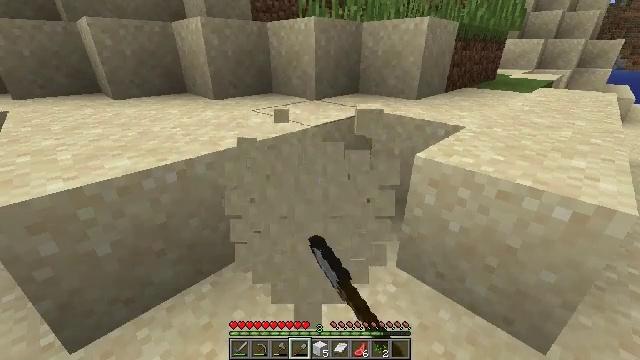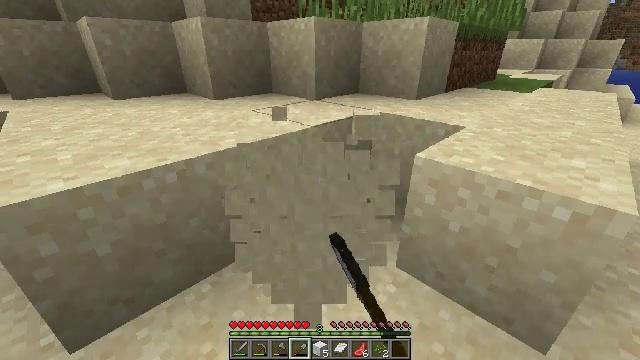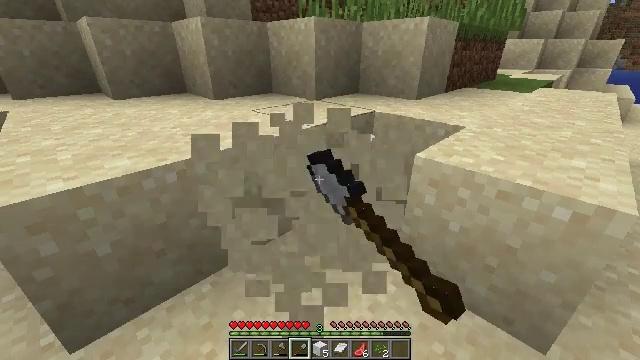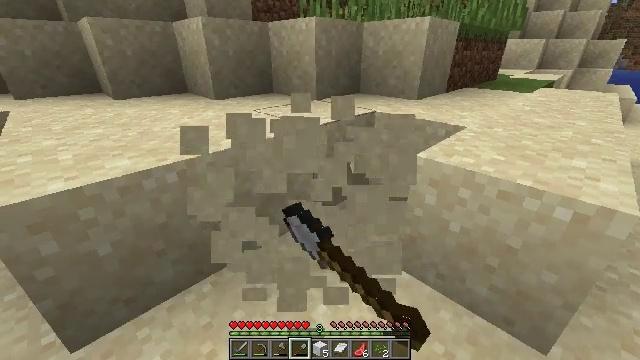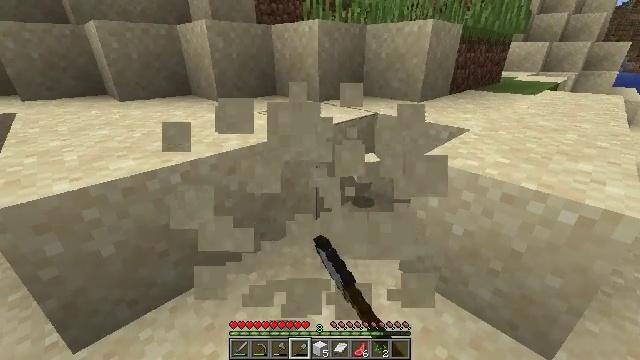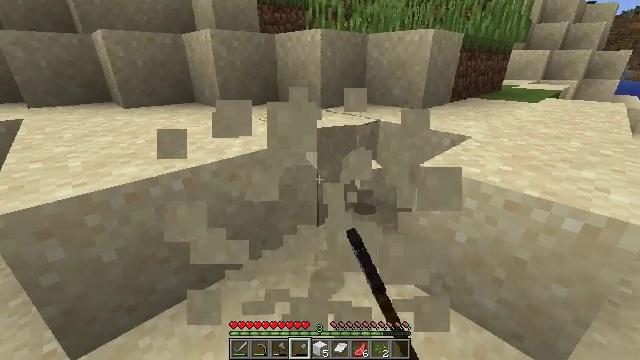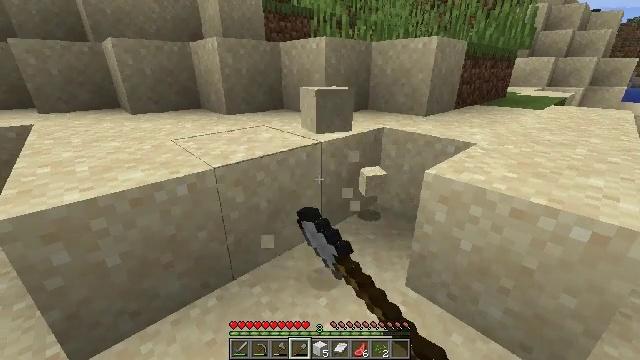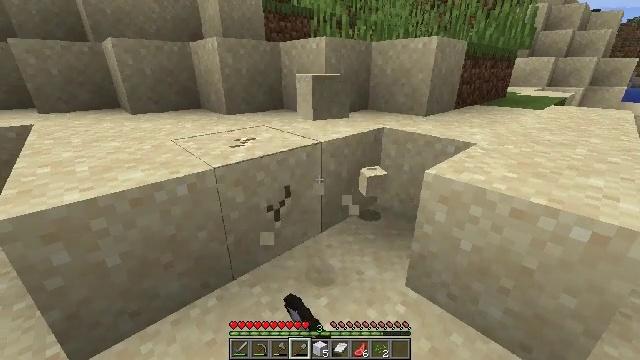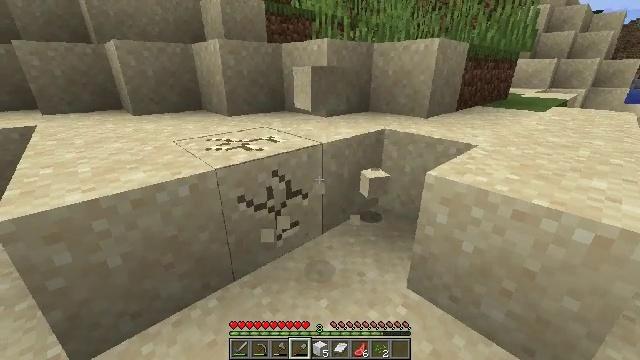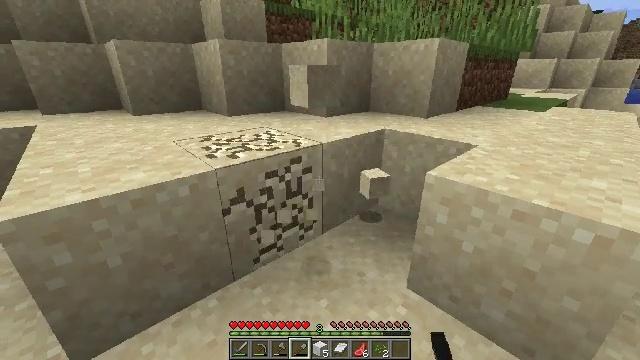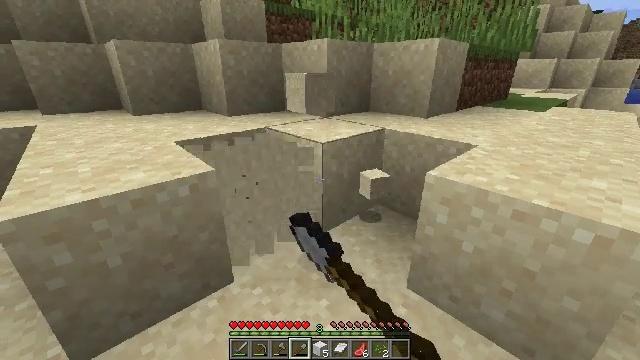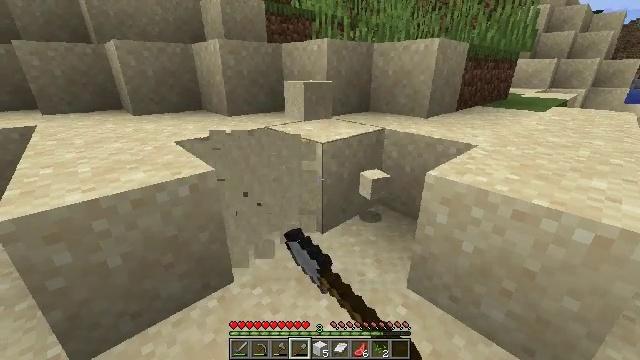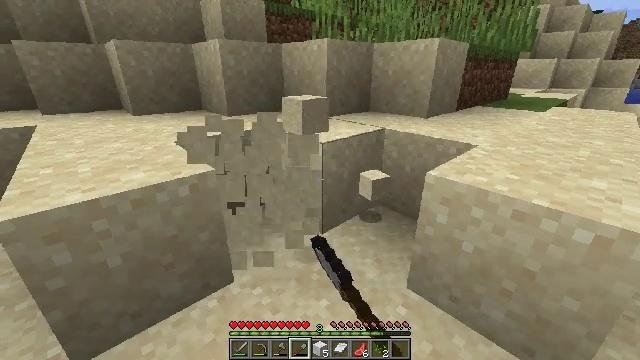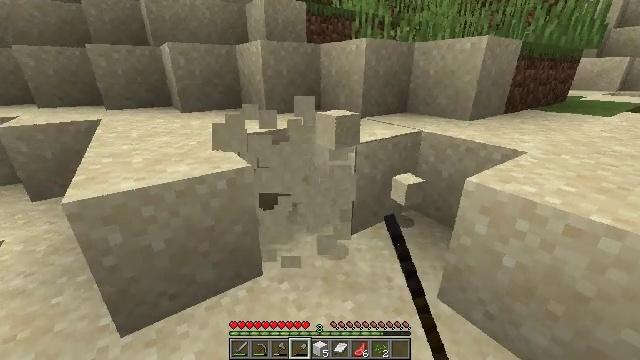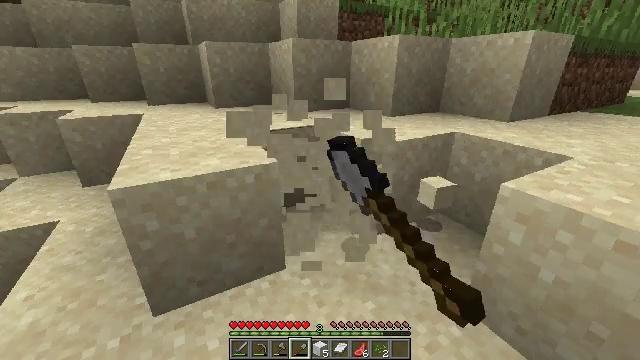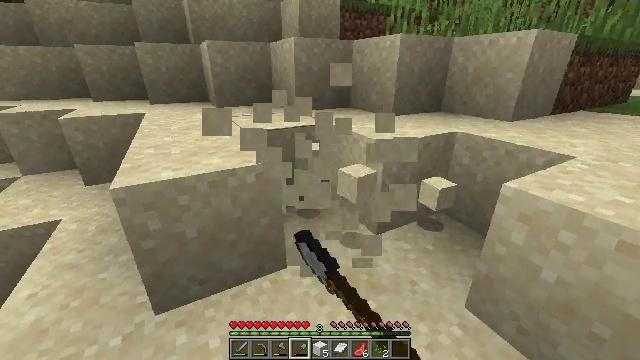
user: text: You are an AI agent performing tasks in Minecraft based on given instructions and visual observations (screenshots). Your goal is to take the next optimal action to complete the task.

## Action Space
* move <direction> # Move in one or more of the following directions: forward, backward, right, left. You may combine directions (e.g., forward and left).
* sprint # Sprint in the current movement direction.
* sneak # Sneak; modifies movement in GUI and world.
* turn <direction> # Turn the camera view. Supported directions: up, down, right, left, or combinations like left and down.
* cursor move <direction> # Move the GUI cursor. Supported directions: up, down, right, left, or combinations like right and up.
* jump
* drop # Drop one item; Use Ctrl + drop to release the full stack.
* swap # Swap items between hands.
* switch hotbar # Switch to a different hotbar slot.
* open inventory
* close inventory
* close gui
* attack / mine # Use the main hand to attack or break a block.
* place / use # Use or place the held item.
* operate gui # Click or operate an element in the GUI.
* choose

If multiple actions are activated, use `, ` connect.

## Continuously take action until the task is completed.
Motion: motion action
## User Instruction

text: Mine sand by the water.
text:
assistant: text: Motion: attack / mine
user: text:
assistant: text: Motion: attack / mine
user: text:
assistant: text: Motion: attack / mine
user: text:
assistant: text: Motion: attack / mine
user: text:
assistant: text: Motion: turn up, attack / mine
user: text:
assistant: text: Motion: turn up, attack / mine
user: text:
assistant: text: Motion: attack / mine
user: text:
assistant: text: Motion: attack / mine
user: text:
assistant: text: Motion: attack / mine
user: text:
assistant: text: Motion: attack / mine
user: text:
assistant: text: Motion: attack / mine
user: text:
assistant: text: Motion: attack / mine
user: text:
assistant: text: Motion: turn left, attack / mine
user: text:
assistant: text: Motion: turn left, attack / mine
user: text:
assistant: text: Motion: attack / mine
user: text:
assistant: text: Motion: turn left, attack / mine
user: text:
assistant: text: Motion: turn left, attack / mine
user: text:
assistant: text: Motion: turn left, attack / mine
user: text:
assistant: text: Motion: attack / mine
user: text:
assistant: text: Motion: attack / mine
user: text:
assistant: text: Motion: attack / mine
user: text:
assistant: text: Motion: attack / mine
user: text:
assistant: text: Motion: attack / mine
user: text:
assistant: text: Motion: attack / mine
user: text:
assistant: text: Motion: attack / mine
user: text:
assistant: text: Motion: attack / mine
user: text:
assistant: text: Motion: attack / mine
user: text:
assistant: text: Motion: attack / mine
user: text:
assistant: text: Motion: attack / mine
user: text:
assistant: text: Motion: attack / mine